RGB frame:
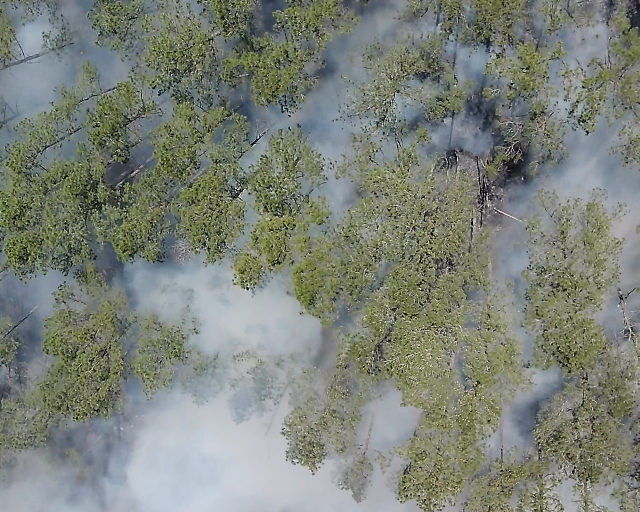
Thermal frame:
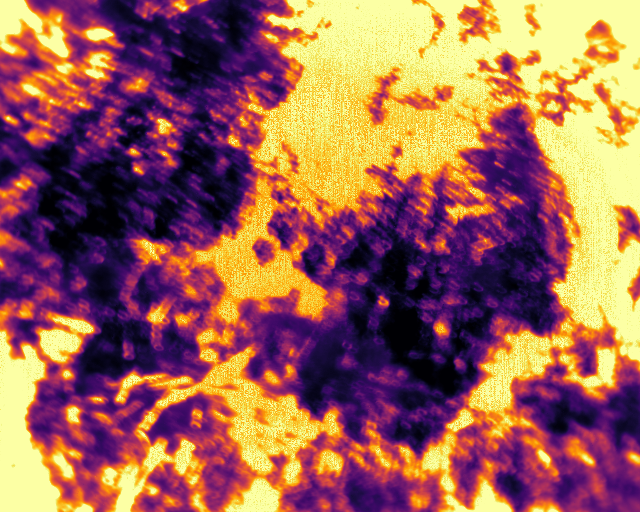
Captured: 2026-02-27 02:38:05
Pixels at or above 80 °C: 231317 (fraction of frame: 0.7059)